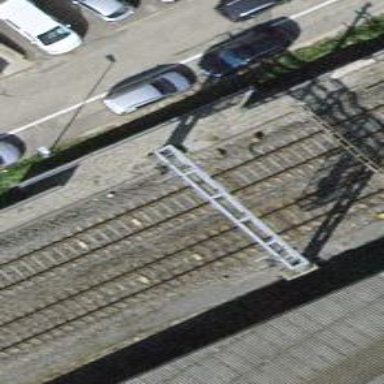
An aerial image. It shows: Railway signal.